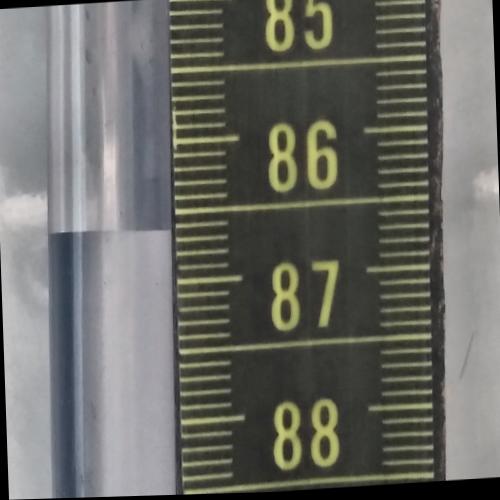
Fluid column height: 86.6 cm